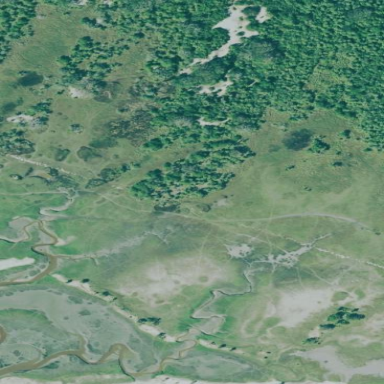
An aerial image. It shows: Wetland area characterized as nonforested wetland.